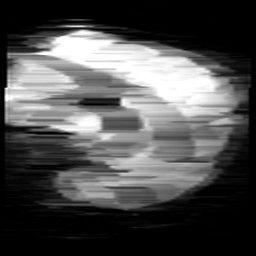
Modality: minIP
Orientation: sagittal
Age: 12
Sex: male
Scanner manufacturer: siemens
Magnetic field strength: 3 T
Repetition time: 0.027 s
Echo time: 0.02 s